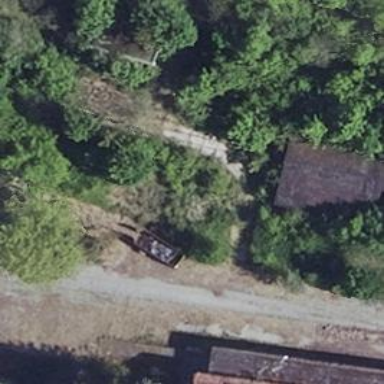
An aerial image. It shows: Abandoned railway spur.